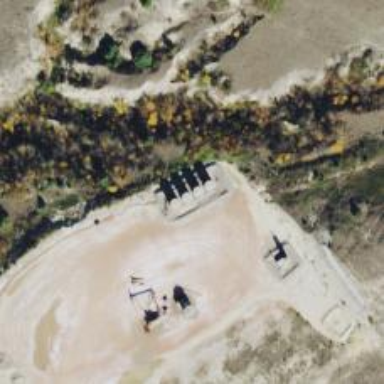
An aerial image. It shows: Storage tank with man-made structure.